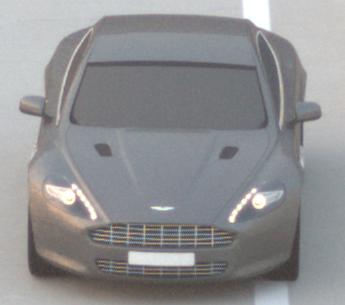
Make: Aston Martin
Model: Rapide
Detailed model: Rapide
Model produced from: 2010/03
Model produced until: 2013/07
Doors: 5
Color: gray
Road condition: dry road
Daytime: dawn
Contrast: low contrast